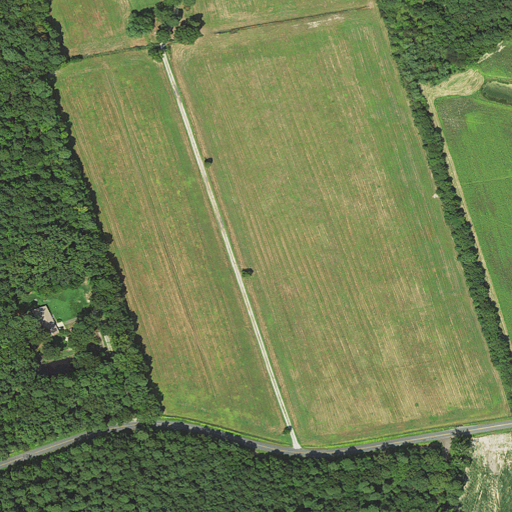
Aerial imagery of cape in Maryland named Town Point Neck containing cultivated crops, woody wetlands, evergreen forest, low intensity development, and open development